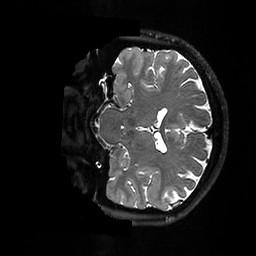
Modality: T2w
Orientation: coronal
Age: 26
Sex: female
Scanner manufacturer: ge
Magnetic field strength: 3 T
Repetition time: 3.202 s
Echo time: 0.06663 s